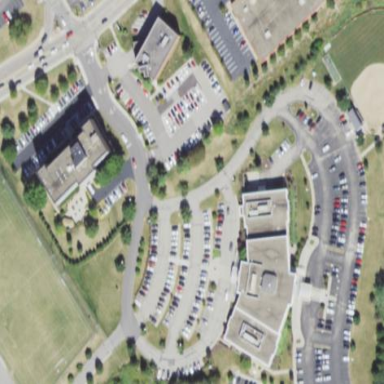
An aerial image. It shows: Healthcare clinic is depicted in the image.